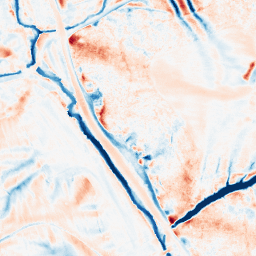
Category: edge_preserving
Decomposition family: median
Decomposition parameters: size: 21
Upsampling method: bicubic_3x
Upsampling parameters: scale: 3
Upsampling scale: 3